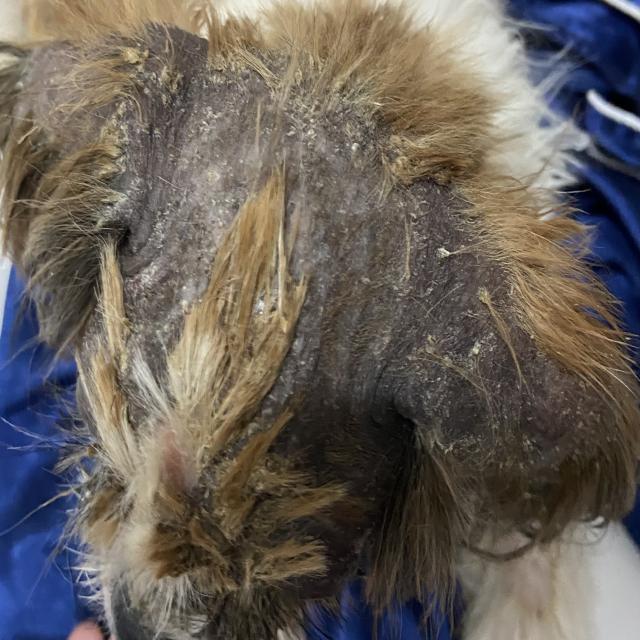
Canine demodicosis (Demodex mange) — caused by Demodex canis mites. Presents with alopecia, follicular papules, pustules, and comedones. Often localized on face and forelimbs.